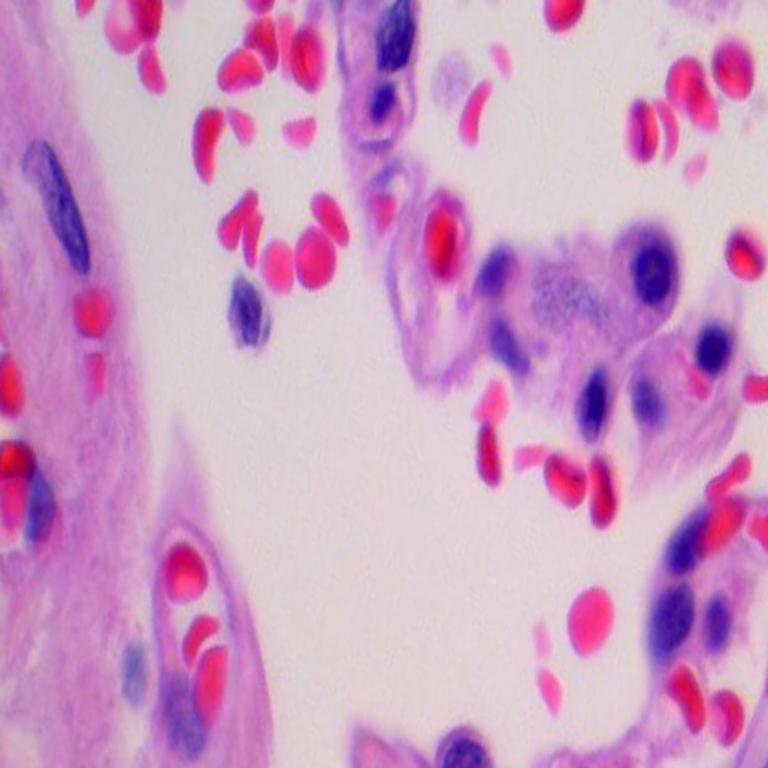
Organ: lung
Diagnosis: benign